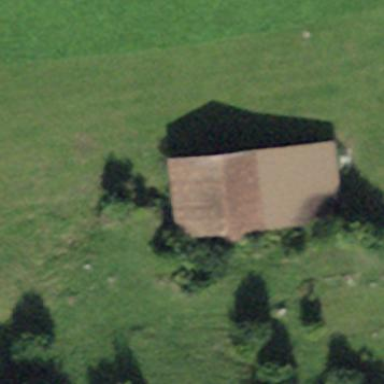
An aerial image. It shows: Rural barn.